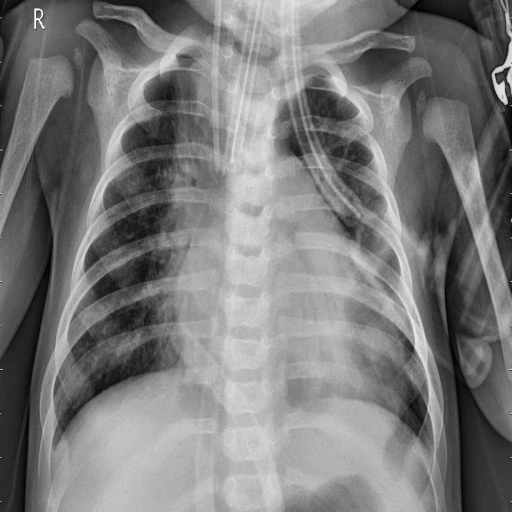
Finding: PNEUMONIA